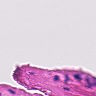
Metastatic tissue present: no